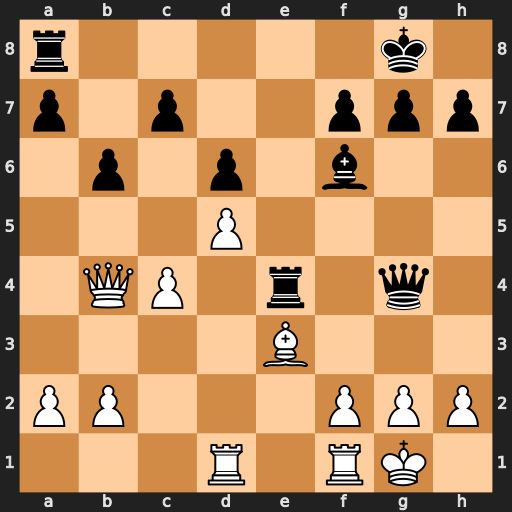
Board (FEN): r5k1/p1p2ppp/1p1p1b2/3P4/1QP1r1q1/4B3/PP3PPP/3R1RK1
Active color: w
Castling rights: -
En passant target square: -
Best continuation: f3 Rxc4 Qb3